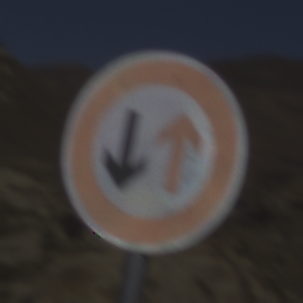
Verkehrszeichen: VorrangDesGegenverkehrs
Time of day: Midday
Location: Outdoor (Nature)
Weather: Clear
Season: NotSpecified
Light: Natural